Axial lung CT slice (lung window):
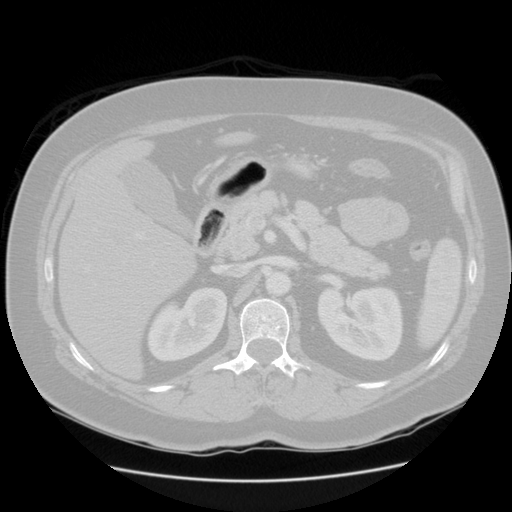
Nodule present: no